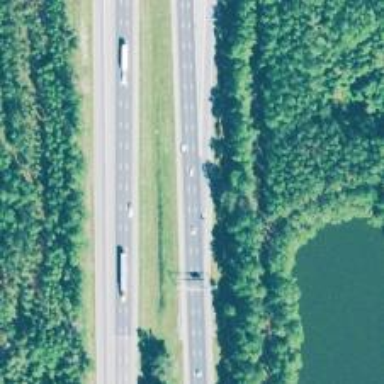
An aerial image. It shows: Motorway junction.